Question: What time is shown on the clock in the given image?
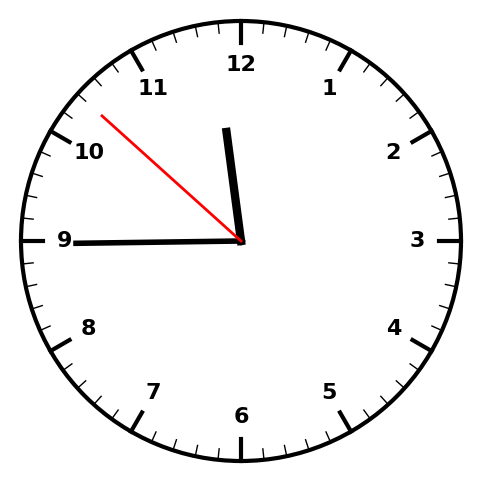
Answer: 11:44:52